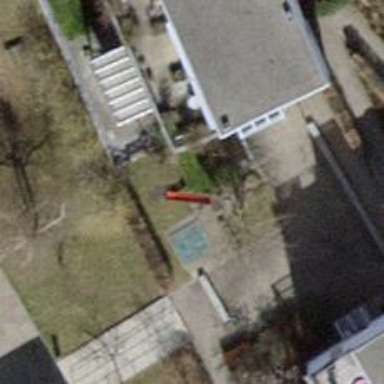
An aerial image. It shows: Playground with slide.